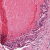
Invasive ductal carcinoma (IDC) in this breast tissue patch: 0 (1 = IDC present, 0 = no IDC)